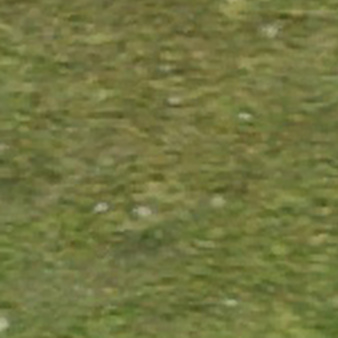
Label: other